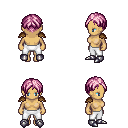
a pixel art fantasy rpg character, female body template, human, tanned skin, leather shoulder armor, white pants, pink parted hairstyle, metal boots, four views (front, back, left, right), 2x2 character sprite sheet, small pixel art, hard edges, no anti-aliasing